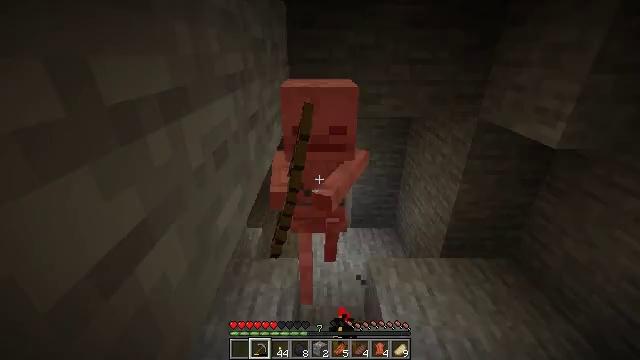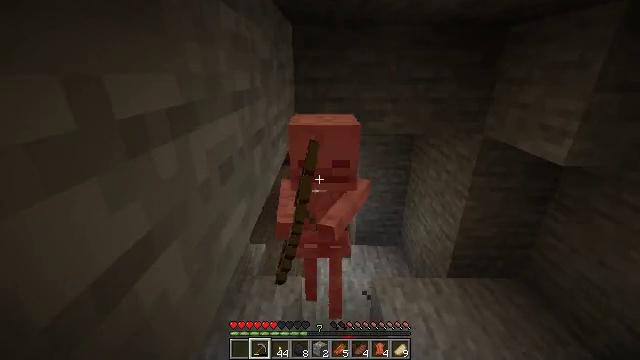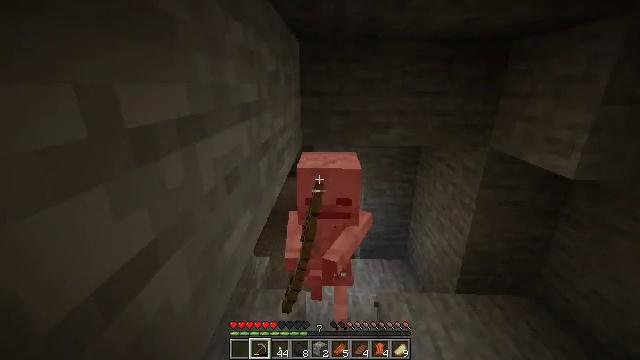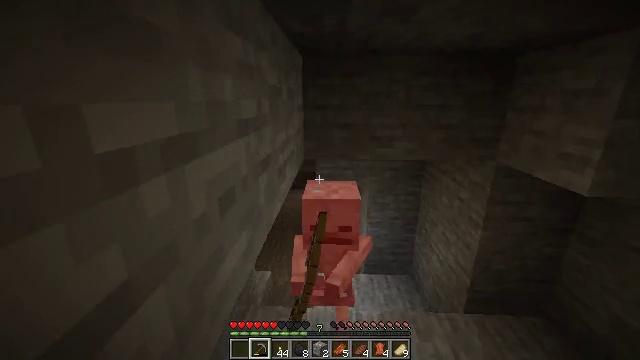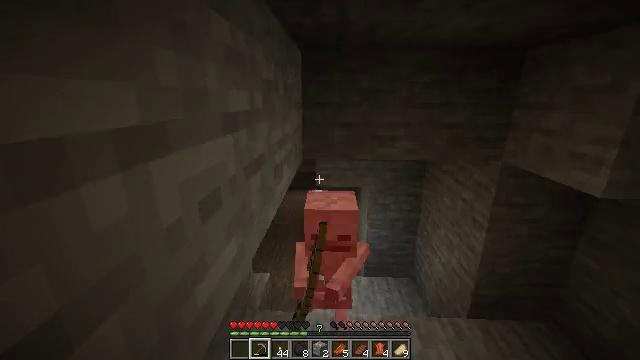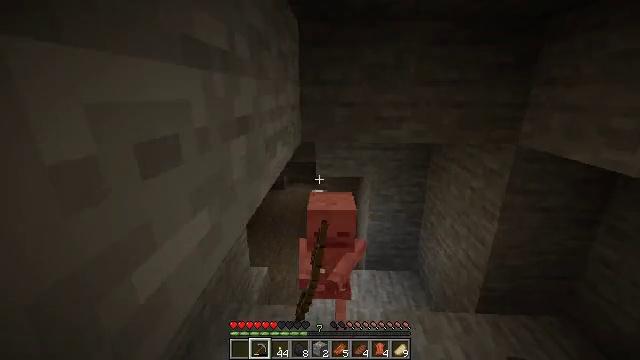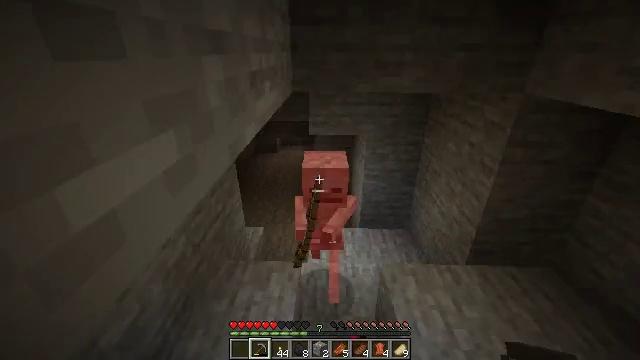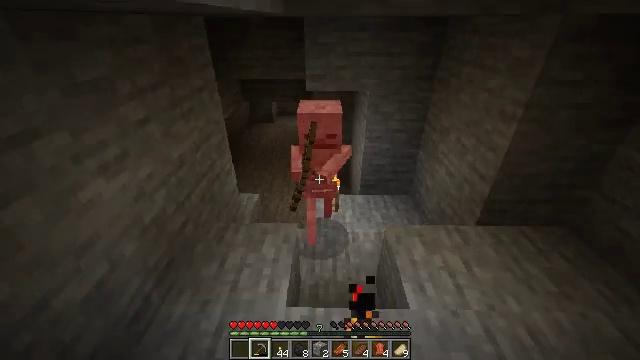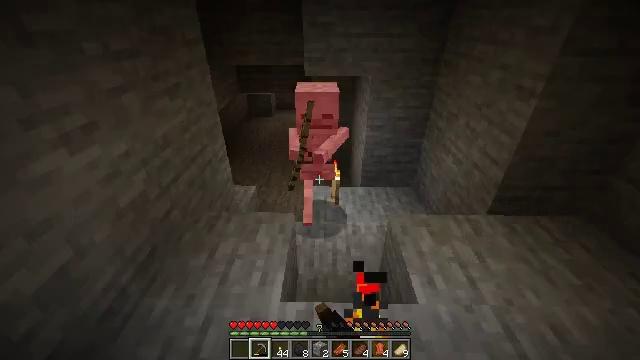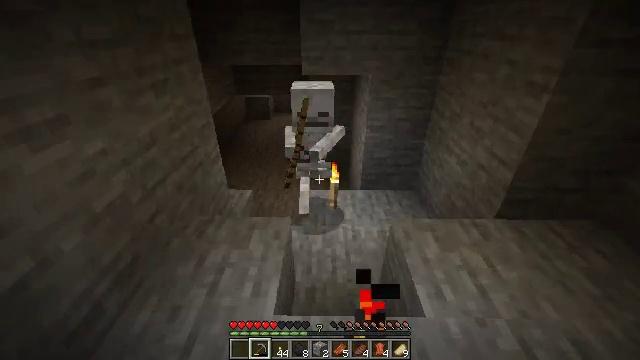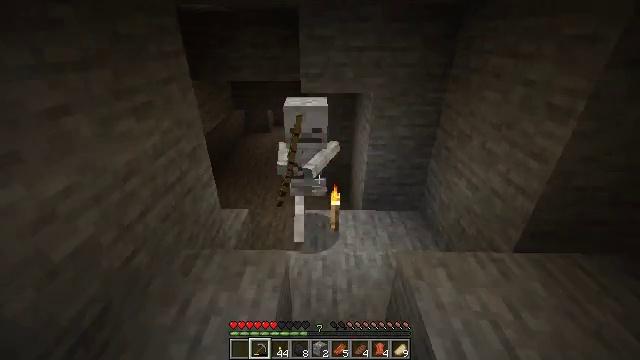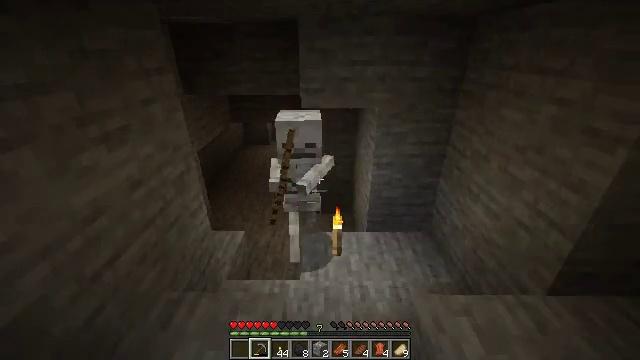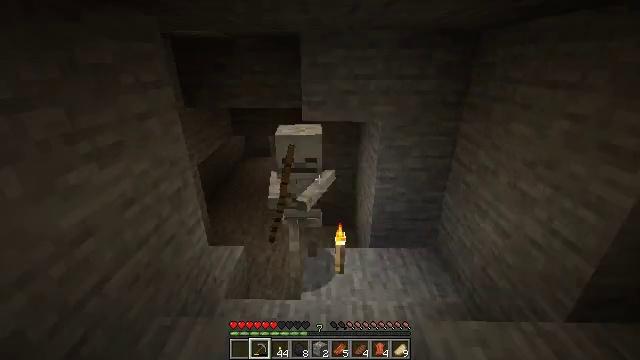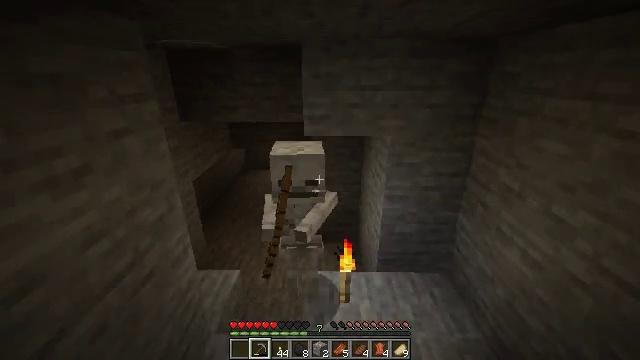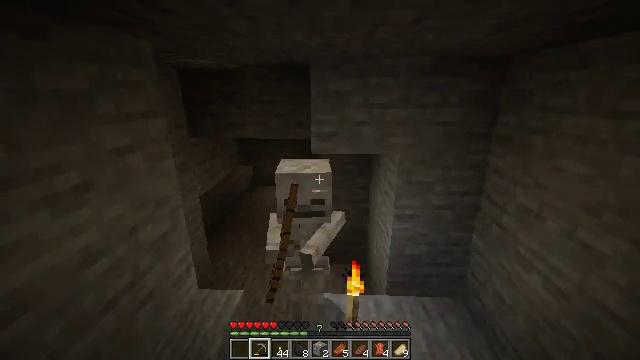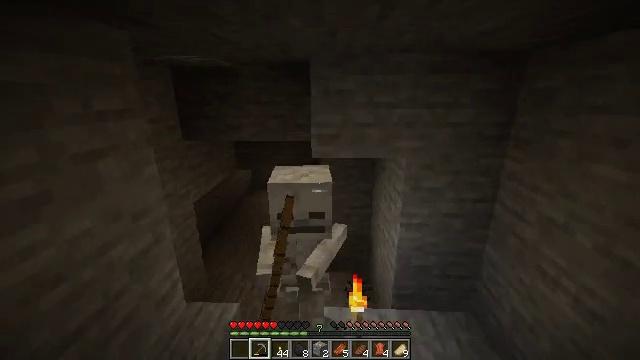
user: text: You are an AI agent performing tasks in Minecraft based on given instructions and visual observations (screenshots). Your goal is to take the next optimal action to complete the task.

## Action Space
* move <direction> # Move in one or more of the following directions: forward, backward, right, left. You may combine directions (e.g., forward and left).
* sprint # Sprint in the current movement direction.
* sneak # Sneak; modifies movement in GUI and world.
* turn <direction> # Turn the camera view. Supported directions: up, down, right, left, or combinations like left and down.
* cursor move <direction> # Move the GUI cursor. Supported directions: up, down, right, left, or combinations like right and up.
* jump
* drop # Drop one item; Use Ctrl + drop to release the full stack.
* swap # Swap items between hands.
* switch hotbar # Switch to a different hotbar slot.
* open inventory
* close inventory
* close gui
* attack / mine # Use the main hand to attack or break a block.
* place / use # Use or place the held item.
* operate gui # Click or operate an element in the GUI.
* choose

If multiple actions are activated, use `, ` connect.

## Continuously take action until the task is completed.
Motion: motion action
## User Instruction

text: Hunt the skeleton.
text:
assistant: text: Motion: turn left and up
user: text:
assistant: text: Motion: turn left and up
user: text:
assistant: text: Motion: move forward, turn up
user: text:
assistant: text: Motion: move forward
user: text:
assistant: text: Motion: move forward, turn down
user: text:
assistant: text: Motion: move forward, turn right and down
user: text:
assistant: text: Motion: move forward, turn down, attack / mine
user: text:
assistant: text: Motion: move forward, attack / mine
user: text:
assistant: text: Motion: move forward, turn up, attack / mine
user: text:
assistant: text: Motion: move forward, turn up
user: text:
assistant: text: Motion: move forward, turn up
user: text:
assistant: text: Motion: move forward, turn up
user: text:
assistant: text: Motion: move forward, turn up
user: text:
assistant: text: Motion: move forward, turn left and up
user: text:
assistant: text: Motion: move forward
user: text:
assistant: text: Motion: move forward
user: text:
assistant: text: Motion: move forward, turn left and down
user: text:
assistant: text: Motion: move forward, turn left and down
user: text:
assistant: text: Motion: move forward, turn left and down
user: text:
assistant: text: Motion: move forward, turn down, attack / mine
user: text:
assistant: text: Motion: no_op
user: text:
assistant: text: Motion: turn left and down
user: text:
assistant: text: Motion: turn left and down
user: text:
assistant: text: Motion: no_op
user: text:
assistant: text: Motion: turn left and down
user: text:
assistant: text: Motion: turn left and down
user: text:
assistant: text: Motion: turn left and down
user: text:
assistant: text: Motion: turn left and up
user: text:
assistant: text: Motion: turn left and up
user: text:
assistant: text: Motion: turn left and up, attack / mine